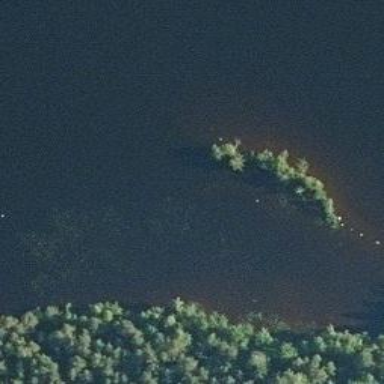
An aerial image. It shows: Islet covered in mixed woodland.